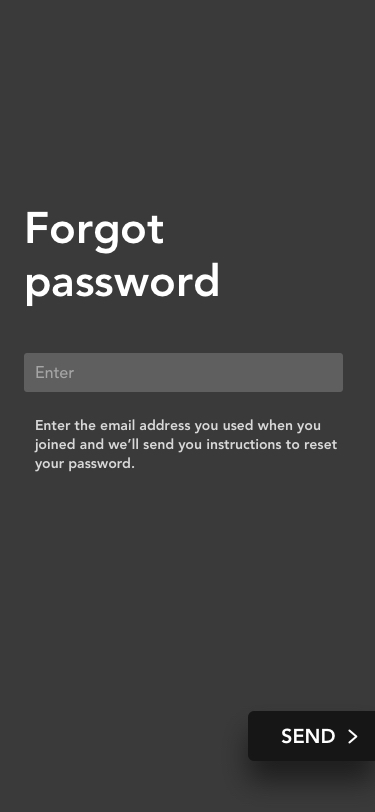
Text in this UI design:
Forgot
password
Enter
Enter the email address you used when you joined and we’ll send you instructions to reset your password.
SEND